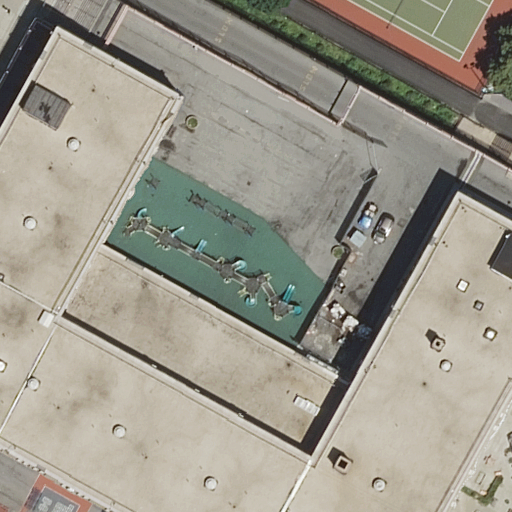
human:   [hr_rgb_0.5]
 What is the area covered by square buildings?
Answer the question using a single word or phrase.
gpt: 0m2

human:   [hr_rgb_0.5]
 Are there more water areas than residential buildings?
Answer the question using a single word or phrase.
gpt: no

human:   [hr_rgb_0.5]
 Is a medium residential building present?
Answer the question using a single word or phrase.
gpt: no

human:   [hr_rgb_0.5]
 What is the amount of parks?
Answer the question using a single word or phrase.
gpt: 1

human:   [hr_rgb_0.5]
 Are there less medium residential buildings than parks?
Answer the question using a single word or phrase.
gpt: yes

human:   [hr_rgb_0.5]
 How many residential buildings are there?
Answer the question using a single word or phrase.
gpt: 1

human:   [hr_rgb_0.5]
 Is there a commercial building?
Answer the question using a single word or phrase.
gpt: no

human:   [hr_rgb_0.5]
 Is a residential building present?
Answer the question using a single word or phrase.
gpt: yes

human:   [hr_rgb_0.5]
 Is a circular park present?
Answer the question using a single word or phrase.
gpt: no

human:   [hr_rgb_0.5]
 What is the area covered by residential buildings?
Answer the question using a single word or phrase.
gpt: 4093m2

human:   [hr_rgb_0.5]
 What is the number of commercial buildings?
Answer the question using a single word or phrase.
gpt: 0

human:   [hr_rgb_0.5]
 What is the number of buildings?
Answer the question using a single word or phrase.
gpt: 1

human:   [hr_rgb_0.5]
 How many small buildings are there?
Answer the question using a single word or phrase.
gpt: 0

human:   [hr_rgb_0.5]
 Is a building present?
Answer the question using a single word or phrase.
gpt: yes

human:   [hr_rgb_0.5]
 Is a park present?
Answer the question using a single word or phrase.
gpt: yes

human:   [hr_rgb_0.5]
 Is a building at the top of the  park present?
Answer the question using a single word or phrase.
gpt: no

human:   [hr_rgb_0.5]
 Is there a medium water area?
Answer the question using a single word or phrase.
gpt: no

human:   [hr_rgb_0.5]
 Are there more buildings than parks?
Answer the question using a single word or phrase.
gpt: no

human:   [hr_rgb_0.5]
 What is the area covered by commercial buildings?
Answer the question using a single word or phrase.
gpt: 0m2

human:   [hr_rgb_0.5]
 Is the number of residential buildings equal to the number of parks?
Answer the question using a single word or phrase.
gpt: yes

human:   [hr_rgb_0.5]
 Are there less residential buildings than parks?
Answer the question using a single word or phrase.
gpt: no

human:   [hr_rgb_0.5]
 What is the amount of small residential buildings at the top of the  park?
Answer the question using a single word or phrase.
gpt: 0

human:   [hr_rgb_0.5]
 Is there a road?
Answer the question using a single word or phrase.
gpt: no

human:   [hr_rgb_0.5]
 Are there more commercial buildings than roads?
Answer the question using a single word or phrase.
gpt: no

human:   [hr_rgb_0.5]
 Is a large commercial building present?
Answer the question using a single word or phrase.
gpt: no

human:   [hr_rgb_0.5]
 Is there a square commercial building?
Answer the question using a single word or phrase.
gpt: no

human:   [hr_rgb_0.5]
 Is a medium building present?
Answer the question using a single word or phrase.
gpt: no

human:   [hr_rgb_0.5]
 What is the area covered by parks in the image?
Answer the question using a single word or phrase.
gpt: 6104m2

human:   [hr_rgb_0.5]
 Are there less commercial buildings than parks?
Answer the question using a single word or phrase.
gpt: yes

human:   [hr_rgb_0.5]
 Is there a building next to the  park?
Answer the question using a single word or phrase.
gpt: yes

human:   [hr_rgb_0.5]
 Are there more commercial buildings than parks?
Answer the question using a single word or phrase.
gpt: no

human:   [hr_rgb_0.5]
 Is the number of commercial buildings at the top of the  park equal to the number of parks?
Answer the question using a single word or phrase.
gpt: no

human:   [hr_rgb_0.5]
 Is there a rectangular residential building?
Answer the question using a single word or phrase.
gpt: yes

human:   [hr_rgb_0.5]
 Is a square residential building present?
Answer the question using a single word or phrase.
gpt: no

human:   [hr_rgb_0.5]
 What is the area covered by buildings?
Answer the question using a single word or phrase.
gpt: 4093m2

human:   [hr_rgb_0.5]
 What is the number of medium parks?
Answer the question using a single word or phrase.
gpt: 0

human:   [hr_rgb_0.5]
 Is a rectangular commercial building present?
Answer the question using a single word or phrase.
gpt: no

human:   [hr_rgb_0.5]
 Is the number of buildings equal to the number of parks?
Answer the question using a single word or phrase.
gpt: yes

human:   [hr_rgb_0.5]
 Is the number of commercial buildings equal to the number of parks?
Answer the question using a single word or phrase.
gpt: no

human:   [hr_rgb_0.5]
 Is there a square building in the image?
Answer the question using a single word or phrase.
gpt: no

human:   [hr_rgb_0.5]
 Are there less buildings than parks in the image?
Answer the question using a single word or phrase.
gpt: no

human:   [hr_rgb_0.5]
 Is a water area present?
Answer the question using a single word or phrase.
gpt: no

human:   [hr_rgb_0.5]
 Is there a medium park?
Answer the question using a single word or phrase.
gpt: no

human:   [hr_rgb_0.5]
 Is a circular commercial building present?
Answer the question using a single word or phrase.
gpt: no

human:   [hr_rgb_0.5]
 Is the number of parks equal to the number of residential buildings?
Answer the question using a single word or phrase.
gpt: yes

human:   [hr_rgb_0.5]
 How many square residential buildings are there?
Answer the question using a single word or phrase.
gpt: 0

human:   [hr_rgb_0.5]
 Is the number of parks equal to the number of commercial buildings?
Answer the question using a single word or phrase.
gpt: no

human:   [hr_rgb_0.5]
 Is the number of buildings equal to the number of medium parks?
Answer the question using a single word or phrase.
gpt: no

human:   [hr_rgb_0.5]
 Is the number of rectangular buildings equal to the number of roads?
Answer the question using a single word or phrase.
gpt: no

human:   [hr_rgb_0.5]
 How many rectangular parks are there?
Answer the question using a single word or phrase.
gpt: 1

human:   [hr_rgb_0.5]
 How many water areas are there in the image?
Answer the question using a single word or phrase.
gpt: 0

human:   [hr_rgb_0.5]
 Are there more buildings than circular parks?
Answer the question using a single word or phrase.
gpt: yes

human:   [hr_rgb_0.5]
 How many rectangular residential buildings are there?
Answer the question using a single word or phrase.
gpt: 1

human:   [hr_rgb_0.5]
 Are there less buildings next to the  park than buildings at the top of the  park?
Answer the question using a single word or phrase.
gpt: no

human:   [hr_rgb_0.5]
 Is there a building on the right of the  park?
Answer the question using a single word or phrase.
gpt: no

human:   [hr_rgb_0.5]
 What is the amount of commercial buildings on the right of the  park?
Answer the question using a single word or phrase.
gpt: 0

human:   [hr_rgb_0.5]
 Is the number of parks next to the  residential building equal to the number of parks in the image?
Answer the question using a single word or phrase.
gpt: yes

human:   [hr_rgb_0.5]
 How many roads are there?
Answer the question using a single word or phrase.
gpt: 0

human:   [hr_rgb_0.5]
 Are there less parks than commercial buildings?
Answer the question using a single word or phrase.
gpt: no

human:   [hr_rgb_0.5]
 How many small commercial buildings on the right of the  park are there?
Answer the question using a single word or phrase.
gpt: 0

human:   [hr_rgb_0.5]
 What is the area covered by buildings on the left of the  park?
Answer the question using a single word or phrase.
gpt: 0m2

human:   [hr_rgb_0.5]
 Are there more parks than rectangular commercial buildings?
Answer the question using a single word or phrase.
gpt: yes

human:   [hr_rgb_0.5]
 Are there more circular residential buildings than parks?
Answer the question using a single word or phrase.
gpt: no

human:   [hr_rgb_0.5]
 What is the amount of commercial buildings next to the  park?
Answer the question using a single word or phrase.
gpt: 0